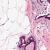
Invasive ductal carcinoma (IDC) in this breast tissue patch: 0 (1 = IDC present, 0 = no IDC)